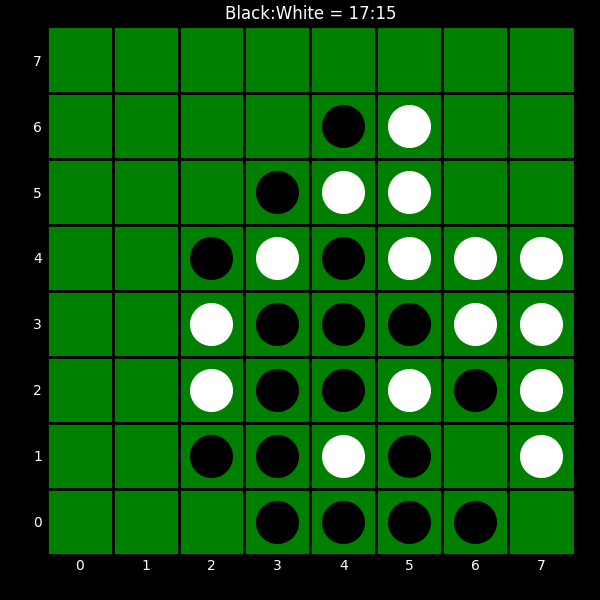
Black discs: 17
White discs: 15